Question: Hey guys I have a simple question.
I downloaded and used the <URL> library to make my own messenger. This all worked until I decided to make an Android version of it. It appeared that I had to change 2 lines in two class files and patch 1 file in the source. So I downloaded the source and did this.
Now I need to make a .jar file out of the source again so I can add it to my project as an "external jar".
Screen of the source folder:
I hope I could make my question clear.
Thanks in advance,
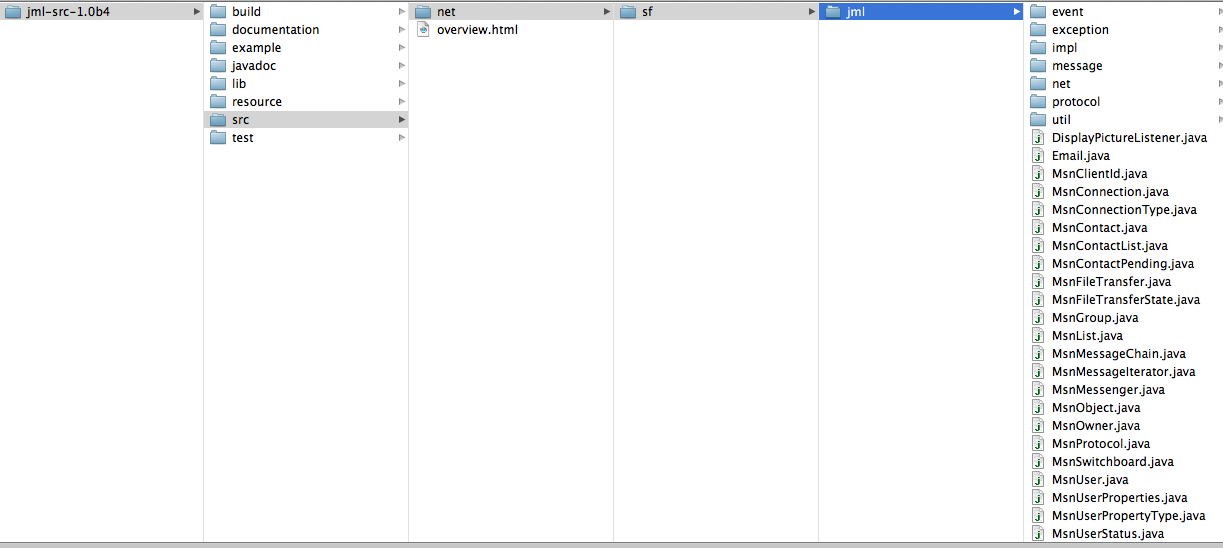
Answer: In your command line use:
'''
java -jar cf <jar-name> <files>
'''
More information <URL>.